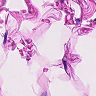
Metastatic tissue present: no